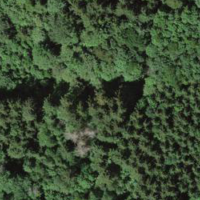
EUNIS habitat code: 44
Species observed at this site:
Cirsium palustre